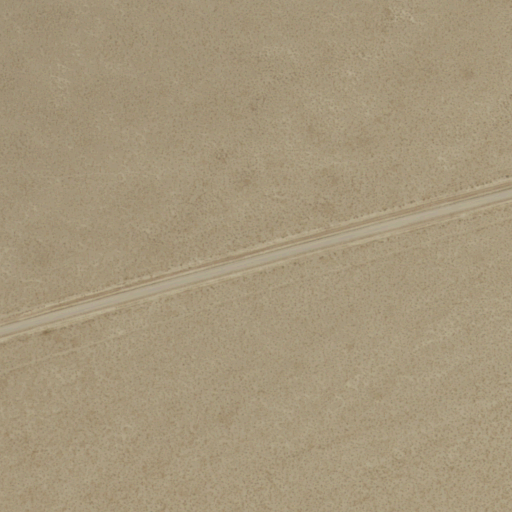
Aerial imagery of valley in Nevada named Lodi Valley containing shrub and open development